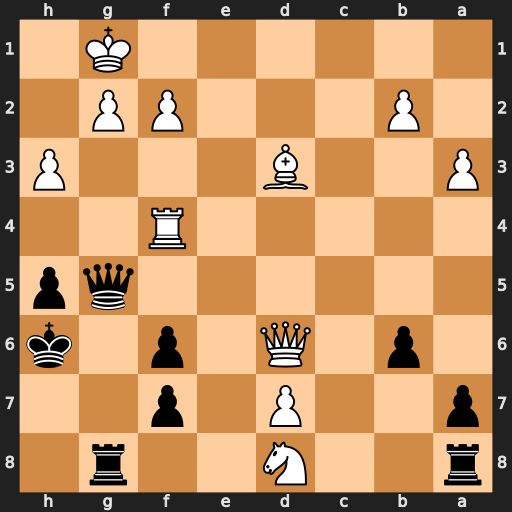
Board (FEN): r2N2r1/p2P1p2/1p1Q1p1k/6qp/5R2/P2B3P/1P3PP1/6K1
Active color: b
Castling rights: -
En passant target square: -
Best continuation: Qxg2#